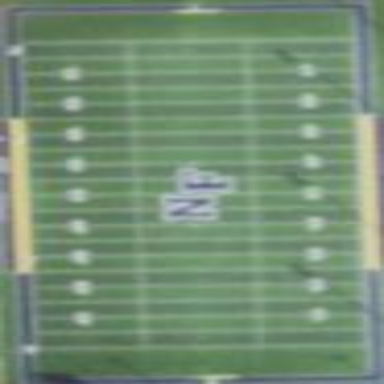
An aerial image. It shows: Pitch for American football.